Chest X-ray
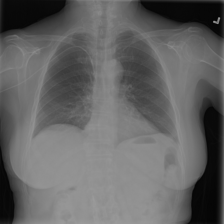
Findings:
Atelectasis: negative
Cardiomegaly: negative
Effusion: negative
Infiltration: negative
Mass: negative
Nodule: negative
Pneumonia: negative
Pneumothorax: negative
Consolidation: negative
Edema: negative
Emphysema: negative
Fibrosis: negative
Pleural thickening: negative
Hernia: negative